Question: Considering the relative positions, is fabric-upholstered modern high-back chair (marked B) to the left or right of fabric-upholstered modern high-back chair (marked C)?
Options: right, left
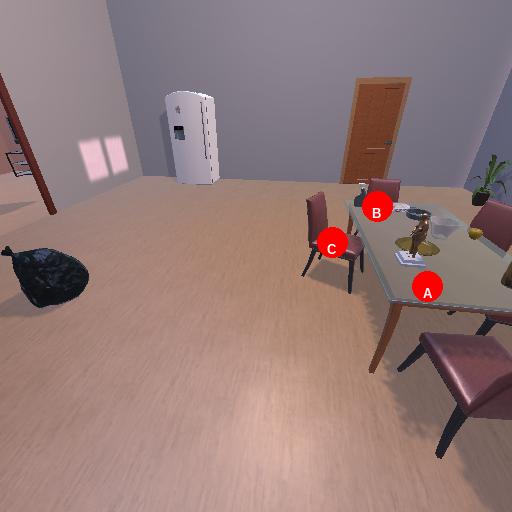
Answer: right